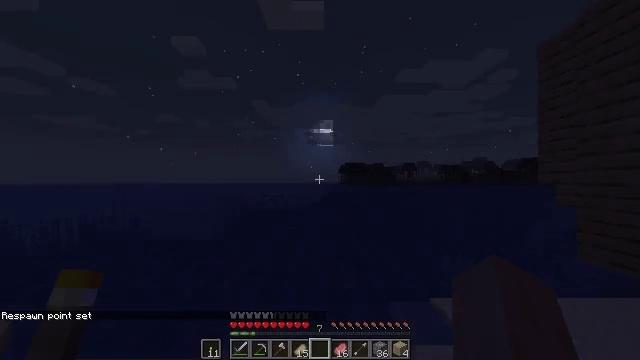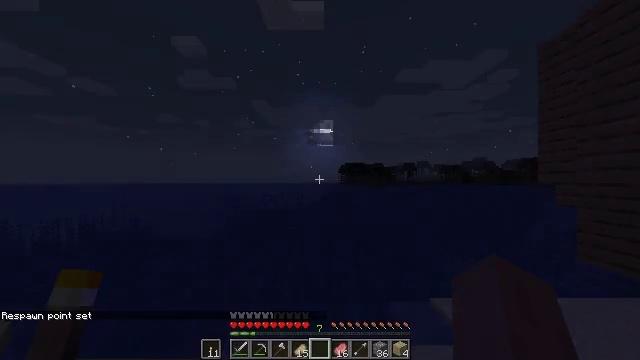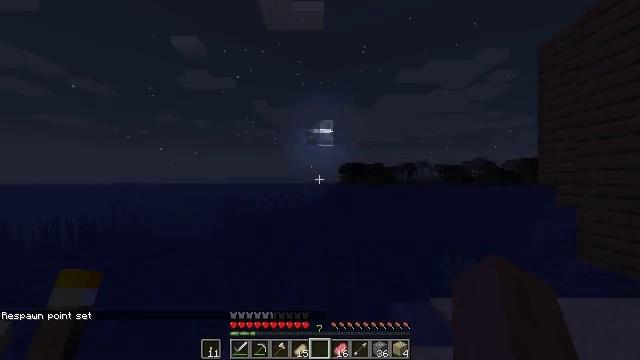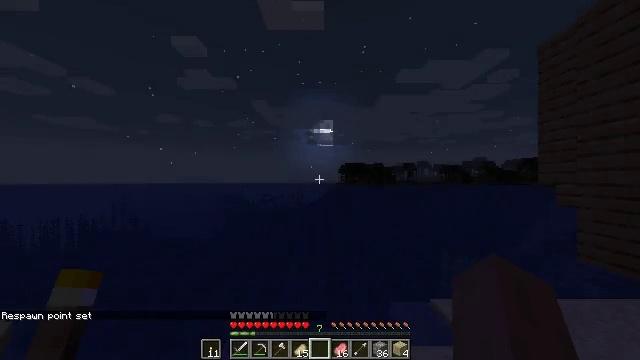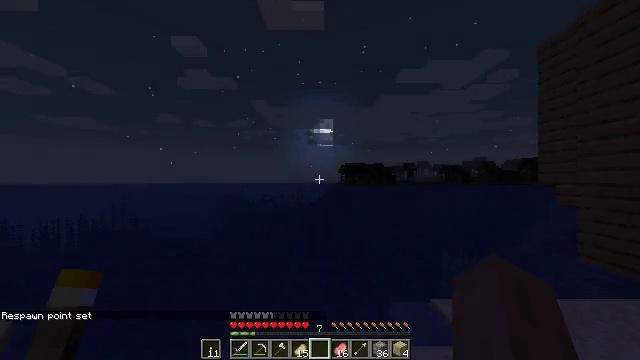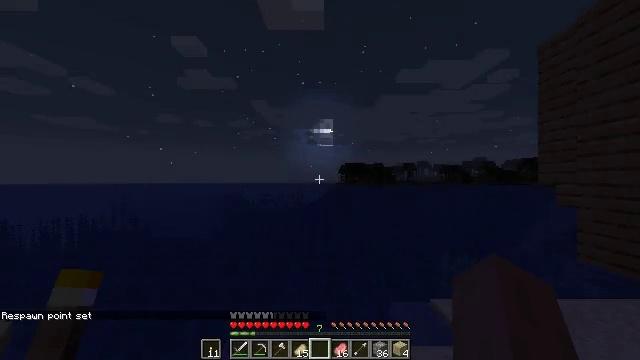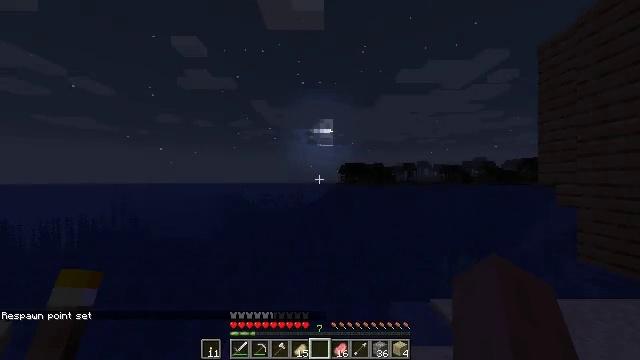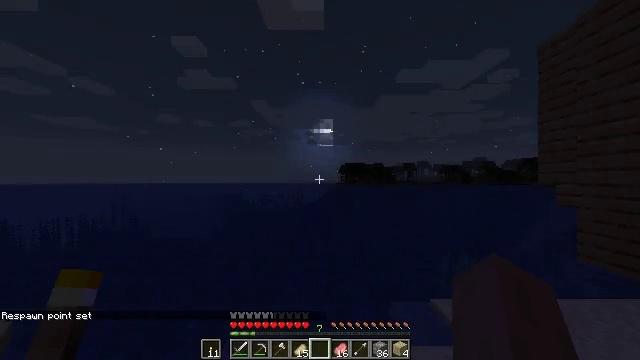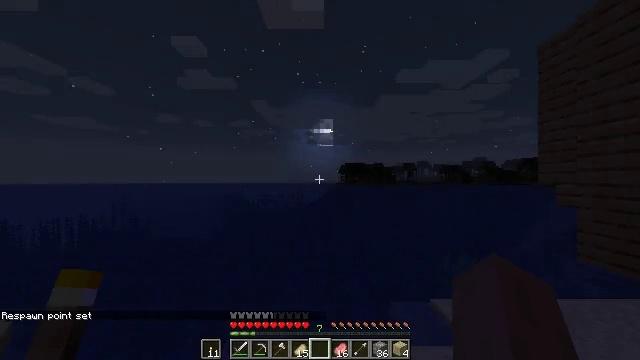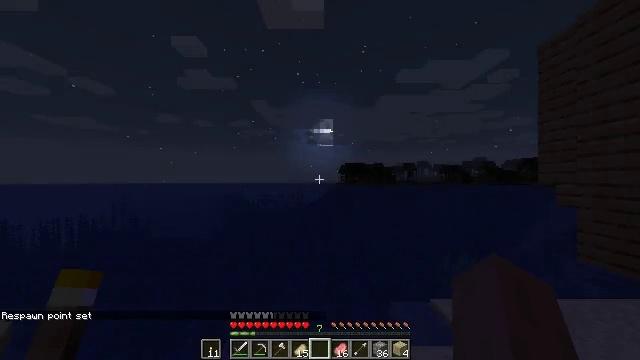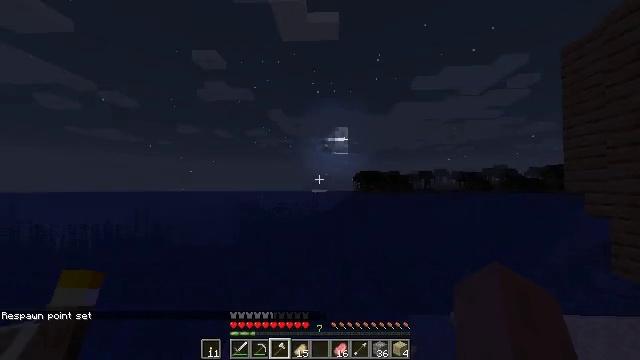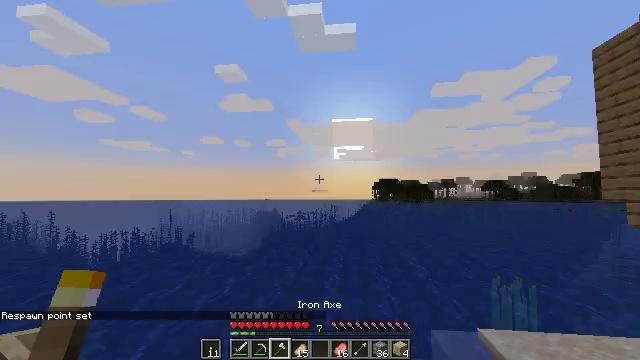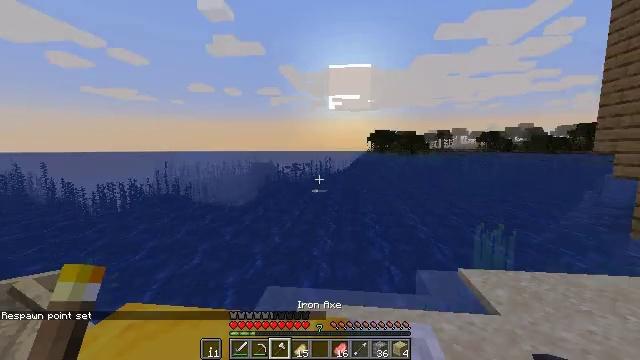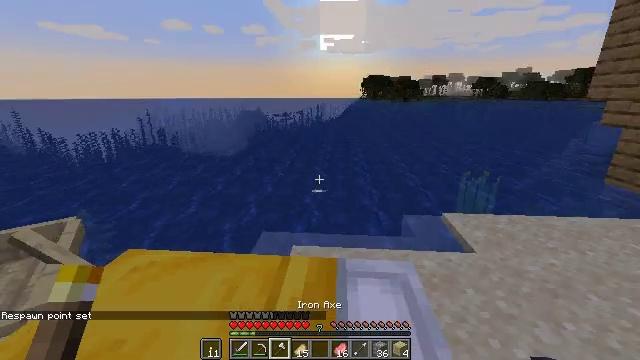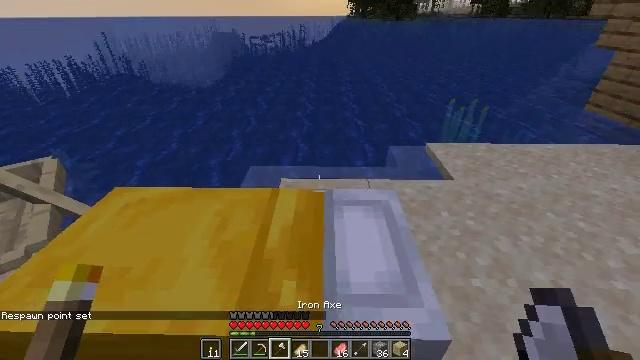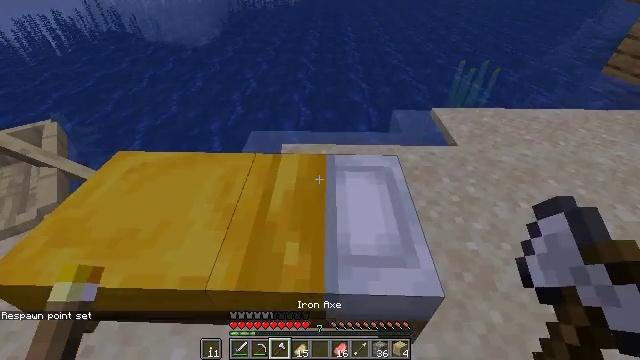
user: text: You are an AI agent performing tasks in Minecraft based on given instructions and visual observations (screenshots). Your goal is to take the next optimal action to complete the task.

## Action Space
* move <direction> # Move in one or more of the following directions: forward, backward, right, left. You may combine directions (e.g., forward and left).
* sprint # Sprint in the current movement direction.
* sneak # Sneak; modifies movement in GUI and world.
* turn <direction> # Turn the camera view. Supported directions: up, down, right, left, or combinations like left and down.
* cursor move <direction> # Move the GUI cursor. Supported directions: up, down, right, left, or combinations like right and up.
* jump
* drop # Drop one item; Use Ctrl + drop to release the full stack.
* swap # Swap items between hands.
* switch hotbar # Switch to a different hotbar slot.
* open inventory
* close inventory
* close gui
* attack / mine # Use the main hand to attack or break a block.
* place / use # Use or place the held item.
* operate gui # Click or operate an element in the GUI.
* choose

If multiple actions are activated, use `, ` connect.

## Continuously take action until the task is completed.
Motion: motion action
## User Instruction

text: Destroy the yellow bed to recycle it.
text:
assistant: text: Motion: no_op
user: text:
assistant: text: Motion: no_op
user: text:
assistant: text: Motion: no_op
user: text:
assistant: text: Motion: no_op
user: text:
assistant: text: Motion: no_op
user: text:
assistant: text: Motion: no_op
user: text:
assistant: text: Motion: no_op
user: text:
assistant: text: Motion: no_op
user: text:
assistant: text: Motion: no_op
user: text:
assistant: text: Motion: turn left and up, switch to hotbar 3
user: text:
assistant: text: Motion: turn left and up
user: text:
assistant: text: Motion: turn right and down
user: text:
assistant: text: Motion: turn right and down
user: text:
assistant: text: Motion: turn right and down
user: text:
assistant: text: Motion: turn down
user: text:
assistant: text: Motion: turn down, attack / mine
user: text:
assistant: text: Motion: attack / mine
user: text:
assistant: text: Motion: attack / mine
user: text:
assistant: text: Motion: attack / mine
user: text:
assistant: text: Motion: turn down, attack / mine
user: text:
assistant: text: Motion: turn left and down, attack / mine
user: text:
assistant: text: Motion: attack / mine
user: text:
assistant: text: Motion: attack / mine
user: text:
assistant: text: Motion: turn left, attack / mine
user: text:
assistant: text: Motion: attack / mine
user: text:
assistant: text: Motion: attack / mine